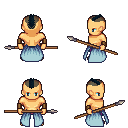
a pixel art fantasy rpg character, male body template, human, tanned skin, overskirt, magenta pants, raven short mohawk hairstyle, leather bracers, spear, four views (front, back, left, right), 2x2 character sprite sheet, small pixel art, hard edges, no anti-aliasing